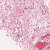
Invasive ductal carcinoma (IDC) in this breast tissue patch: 0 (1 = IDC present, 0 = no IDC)